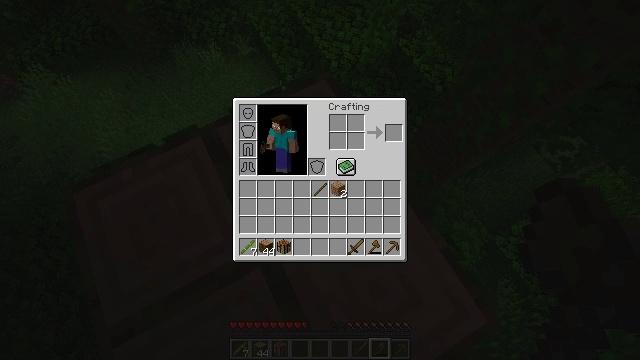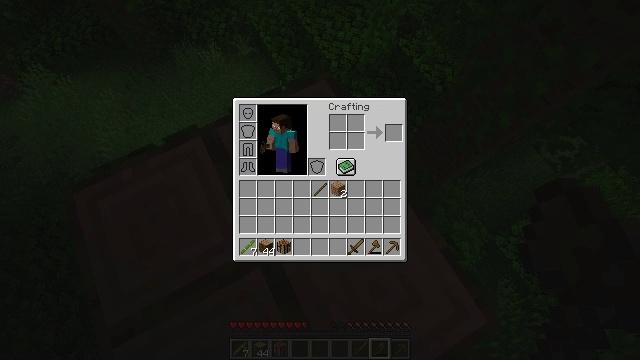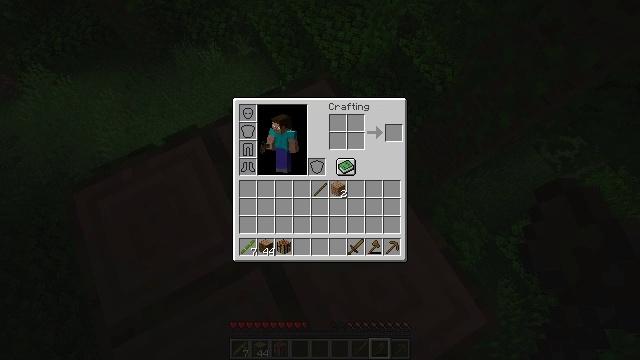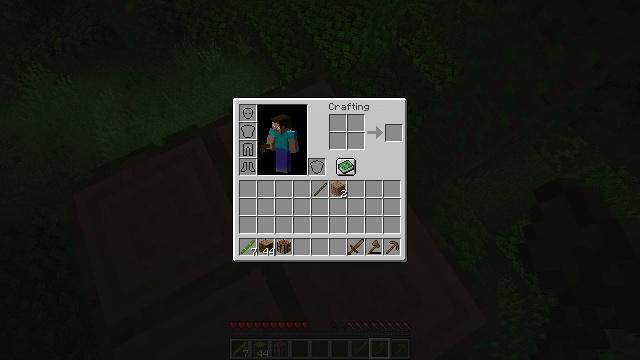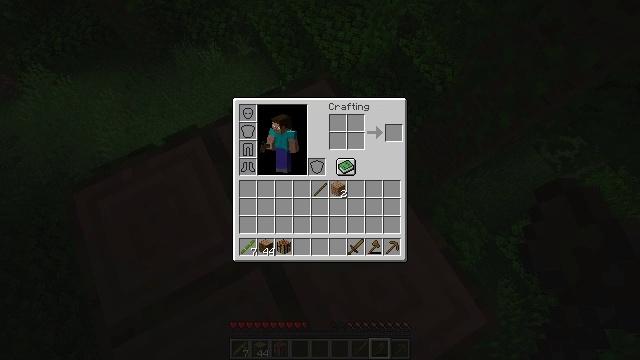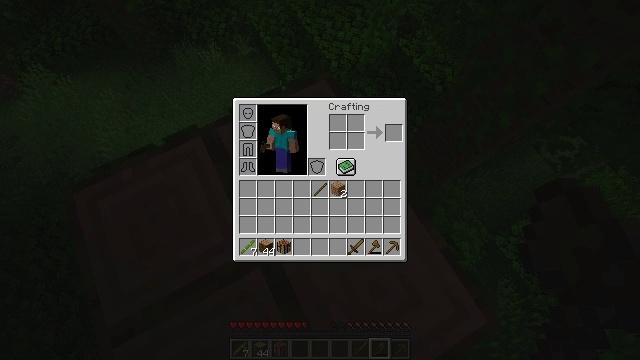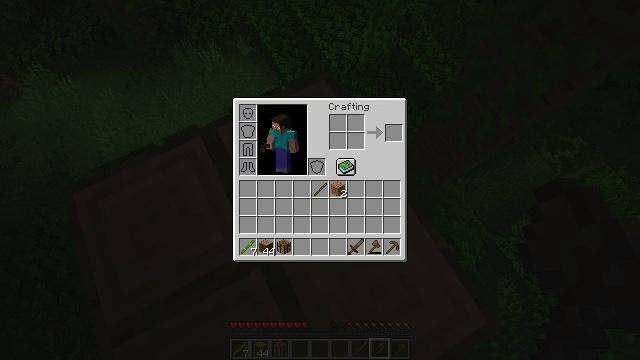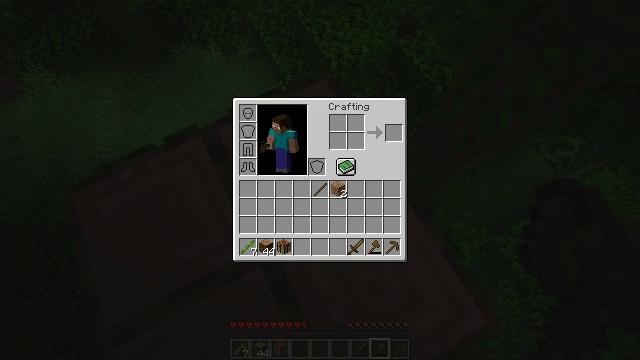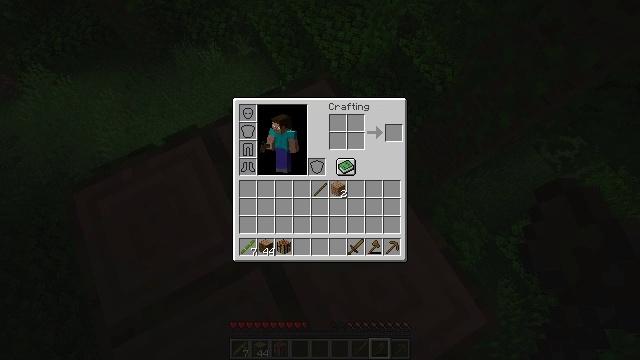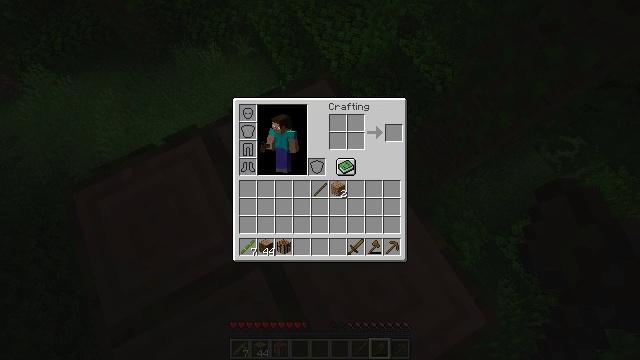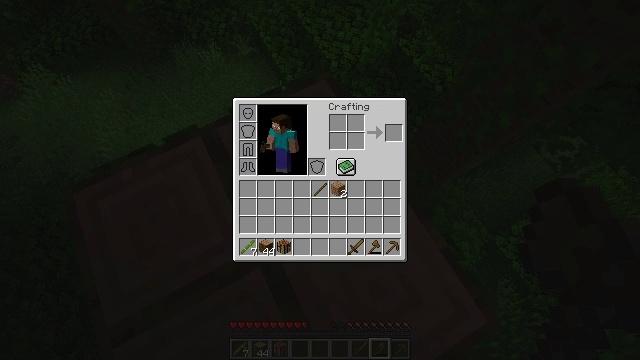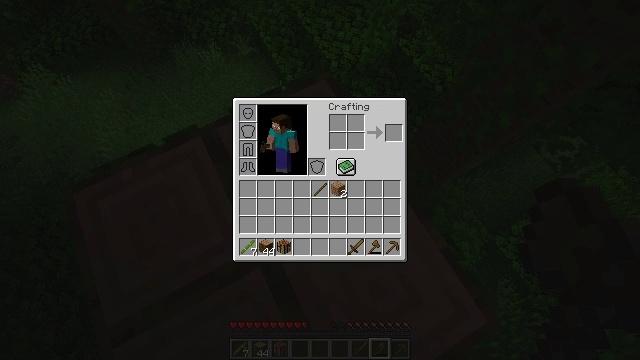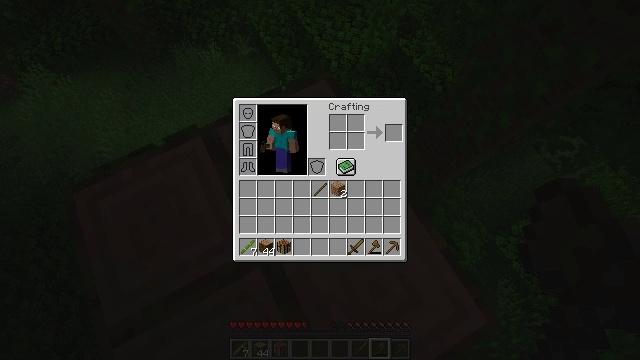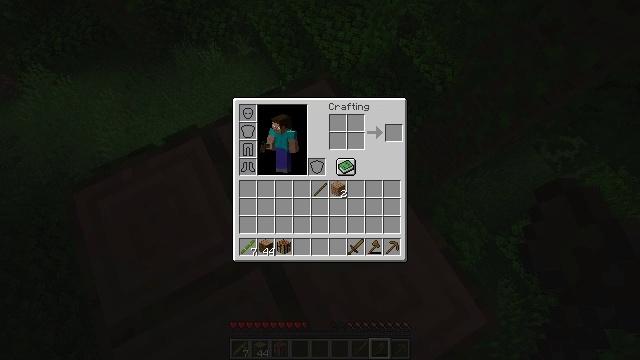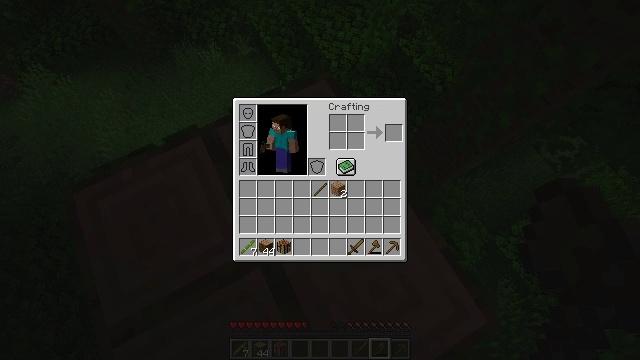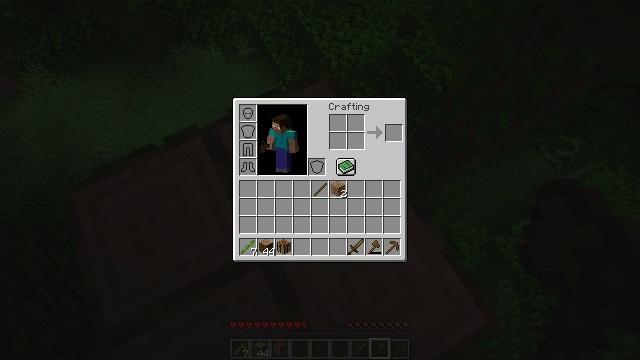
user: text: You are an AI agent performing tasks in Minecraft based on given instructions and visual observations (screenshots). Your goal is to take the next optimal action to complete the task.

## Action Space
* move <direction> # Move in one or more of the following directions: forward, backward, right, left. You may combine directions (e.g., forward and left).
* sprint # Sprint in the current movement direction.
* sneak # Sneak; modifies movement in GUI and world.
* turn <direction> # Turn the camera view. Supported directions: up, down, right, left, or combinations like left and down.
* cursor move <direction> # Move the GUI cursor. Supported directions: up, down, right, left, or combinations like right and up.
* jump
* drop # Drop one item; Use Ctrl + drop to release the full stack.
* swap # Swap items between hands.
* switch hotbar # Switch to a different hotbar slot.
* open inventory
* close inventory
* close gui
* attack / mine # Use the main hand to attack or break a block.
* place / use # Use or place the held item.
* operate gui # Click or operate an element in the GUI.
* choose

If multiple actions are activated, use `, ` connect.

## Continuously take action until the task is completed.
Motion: motion action
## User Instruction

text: Use an axe to chop the jungle log.
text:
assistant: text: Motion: no_op
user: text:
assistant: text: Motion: no_op
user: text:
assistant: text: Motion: no_op
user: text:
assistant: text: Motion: no_op
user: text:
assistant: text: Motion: no_op
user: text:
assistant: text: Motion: no_op
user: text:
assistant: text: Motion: no_op
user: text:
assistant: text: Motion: no_op
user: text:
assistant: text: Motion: no_op
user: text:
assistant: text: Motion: no_op
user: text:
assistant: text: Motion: no_op
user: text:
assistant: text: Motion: no_op
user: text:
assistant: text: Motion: no_op
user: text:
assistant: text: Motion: no_op
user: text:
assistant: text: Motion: no_op
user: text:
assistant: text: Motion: no_op
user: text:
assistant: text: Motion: no_op
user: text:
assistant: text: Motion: no_op
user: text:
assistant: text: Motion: no_op
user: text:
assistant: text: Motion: no_op
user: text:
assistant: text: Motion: no_op
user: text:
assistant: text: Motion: no_op
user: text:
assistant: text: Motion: no_op
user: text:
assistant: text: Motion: no_op
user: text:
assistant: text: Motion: no_op
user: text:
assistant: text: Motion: no_op
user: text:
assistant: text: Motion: no_op
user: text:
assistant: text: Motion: no_op
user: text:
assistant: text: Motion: no_op
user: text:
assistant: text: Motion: no_op